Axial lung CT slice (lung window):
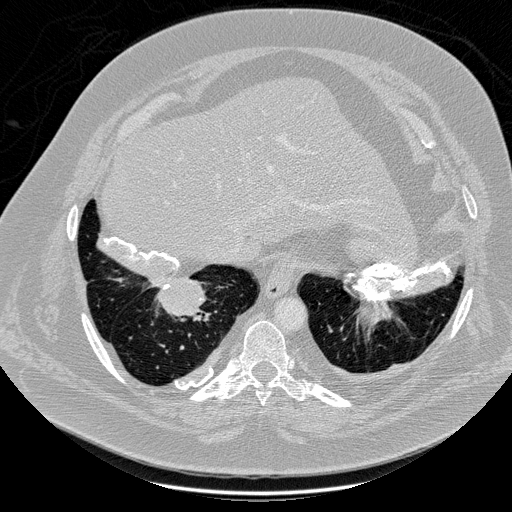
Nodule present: yes
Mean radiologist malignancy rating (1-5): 5